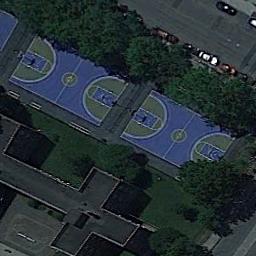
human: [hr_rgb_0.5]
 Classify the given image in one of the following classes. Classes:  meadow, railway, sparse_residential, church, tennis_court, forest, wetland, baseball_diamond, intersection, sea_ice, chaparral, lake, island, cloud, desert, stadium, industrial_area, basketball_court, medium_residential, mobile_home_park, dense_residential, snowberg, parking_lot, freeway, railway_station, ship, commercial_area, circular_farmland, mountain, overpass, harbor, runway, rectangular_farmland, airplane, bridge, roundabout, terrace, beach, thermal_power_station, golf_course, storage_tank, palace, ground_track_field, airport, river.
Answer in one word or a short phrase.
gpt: basketball_court